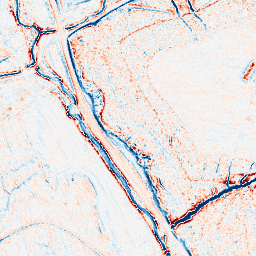
Category: edge_preserving
Decomposition family: anisotropic_diffusion
Decomposition parameters: iterations: 10
kappa: 30
gamma: 0.15
Upsampling method: regularized
Upsampling parameters: scale: 4
lambda_reg: 0.01
Upsampling scale: 4